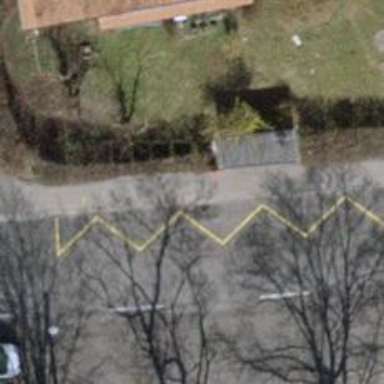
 serving as platform for public transportation."